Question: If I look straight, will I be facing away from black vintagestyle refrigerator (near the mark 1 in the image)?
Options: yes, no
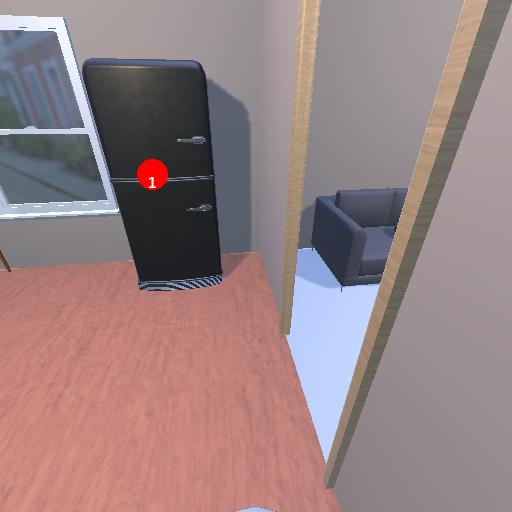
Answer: yes